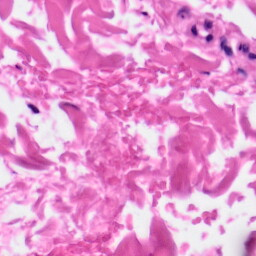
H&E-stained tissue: Skin